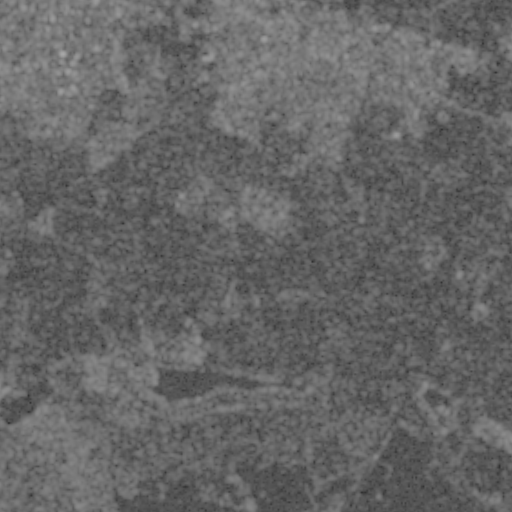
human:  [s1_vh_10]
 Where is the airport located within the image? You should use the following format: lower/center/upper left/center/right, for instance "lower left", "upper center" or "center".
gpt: The airport is located in the upper right of the image.
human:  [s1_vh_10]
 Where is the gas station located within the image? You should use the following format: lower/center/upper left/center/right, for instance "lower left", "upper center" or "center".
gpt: The gas station is located in the upper right of the image.
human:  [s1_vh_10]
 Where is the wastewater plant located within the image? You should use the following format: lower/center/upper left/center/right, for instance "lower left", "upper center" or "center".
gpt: The wastewater plant is located in the lower left of the image.
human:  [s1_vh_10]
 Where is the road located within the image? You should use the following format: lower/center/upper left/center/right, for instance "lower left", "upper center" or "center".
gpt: There is no road in the image.

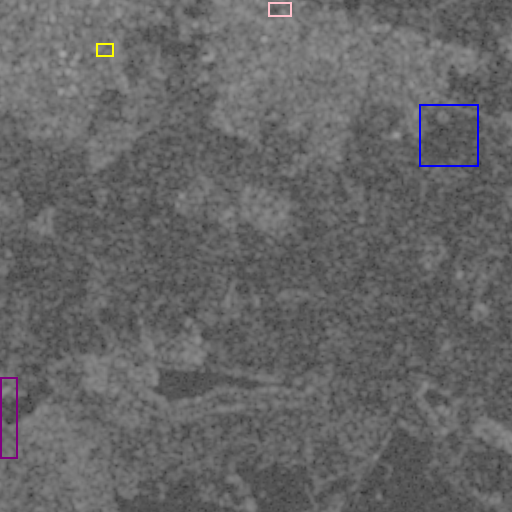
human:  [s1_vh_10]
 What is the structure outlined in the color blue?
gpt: The structure outlined in blue is a crop field.
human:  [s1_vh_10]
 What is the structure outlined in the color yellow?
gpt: The structure outlined in yellow is a park.
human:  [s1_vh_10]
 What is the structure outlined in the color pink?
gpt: The structure outlined in pink is a parking lot.
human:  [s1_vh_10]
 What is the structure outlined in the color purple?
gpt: The structure outlined in purple is a wastewater plant.
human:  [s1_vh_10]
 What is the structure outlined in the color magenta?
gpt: There is no magenta outline.